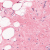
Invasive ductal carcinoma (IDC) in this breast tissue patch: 1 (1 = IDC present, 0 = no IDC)